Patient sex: F
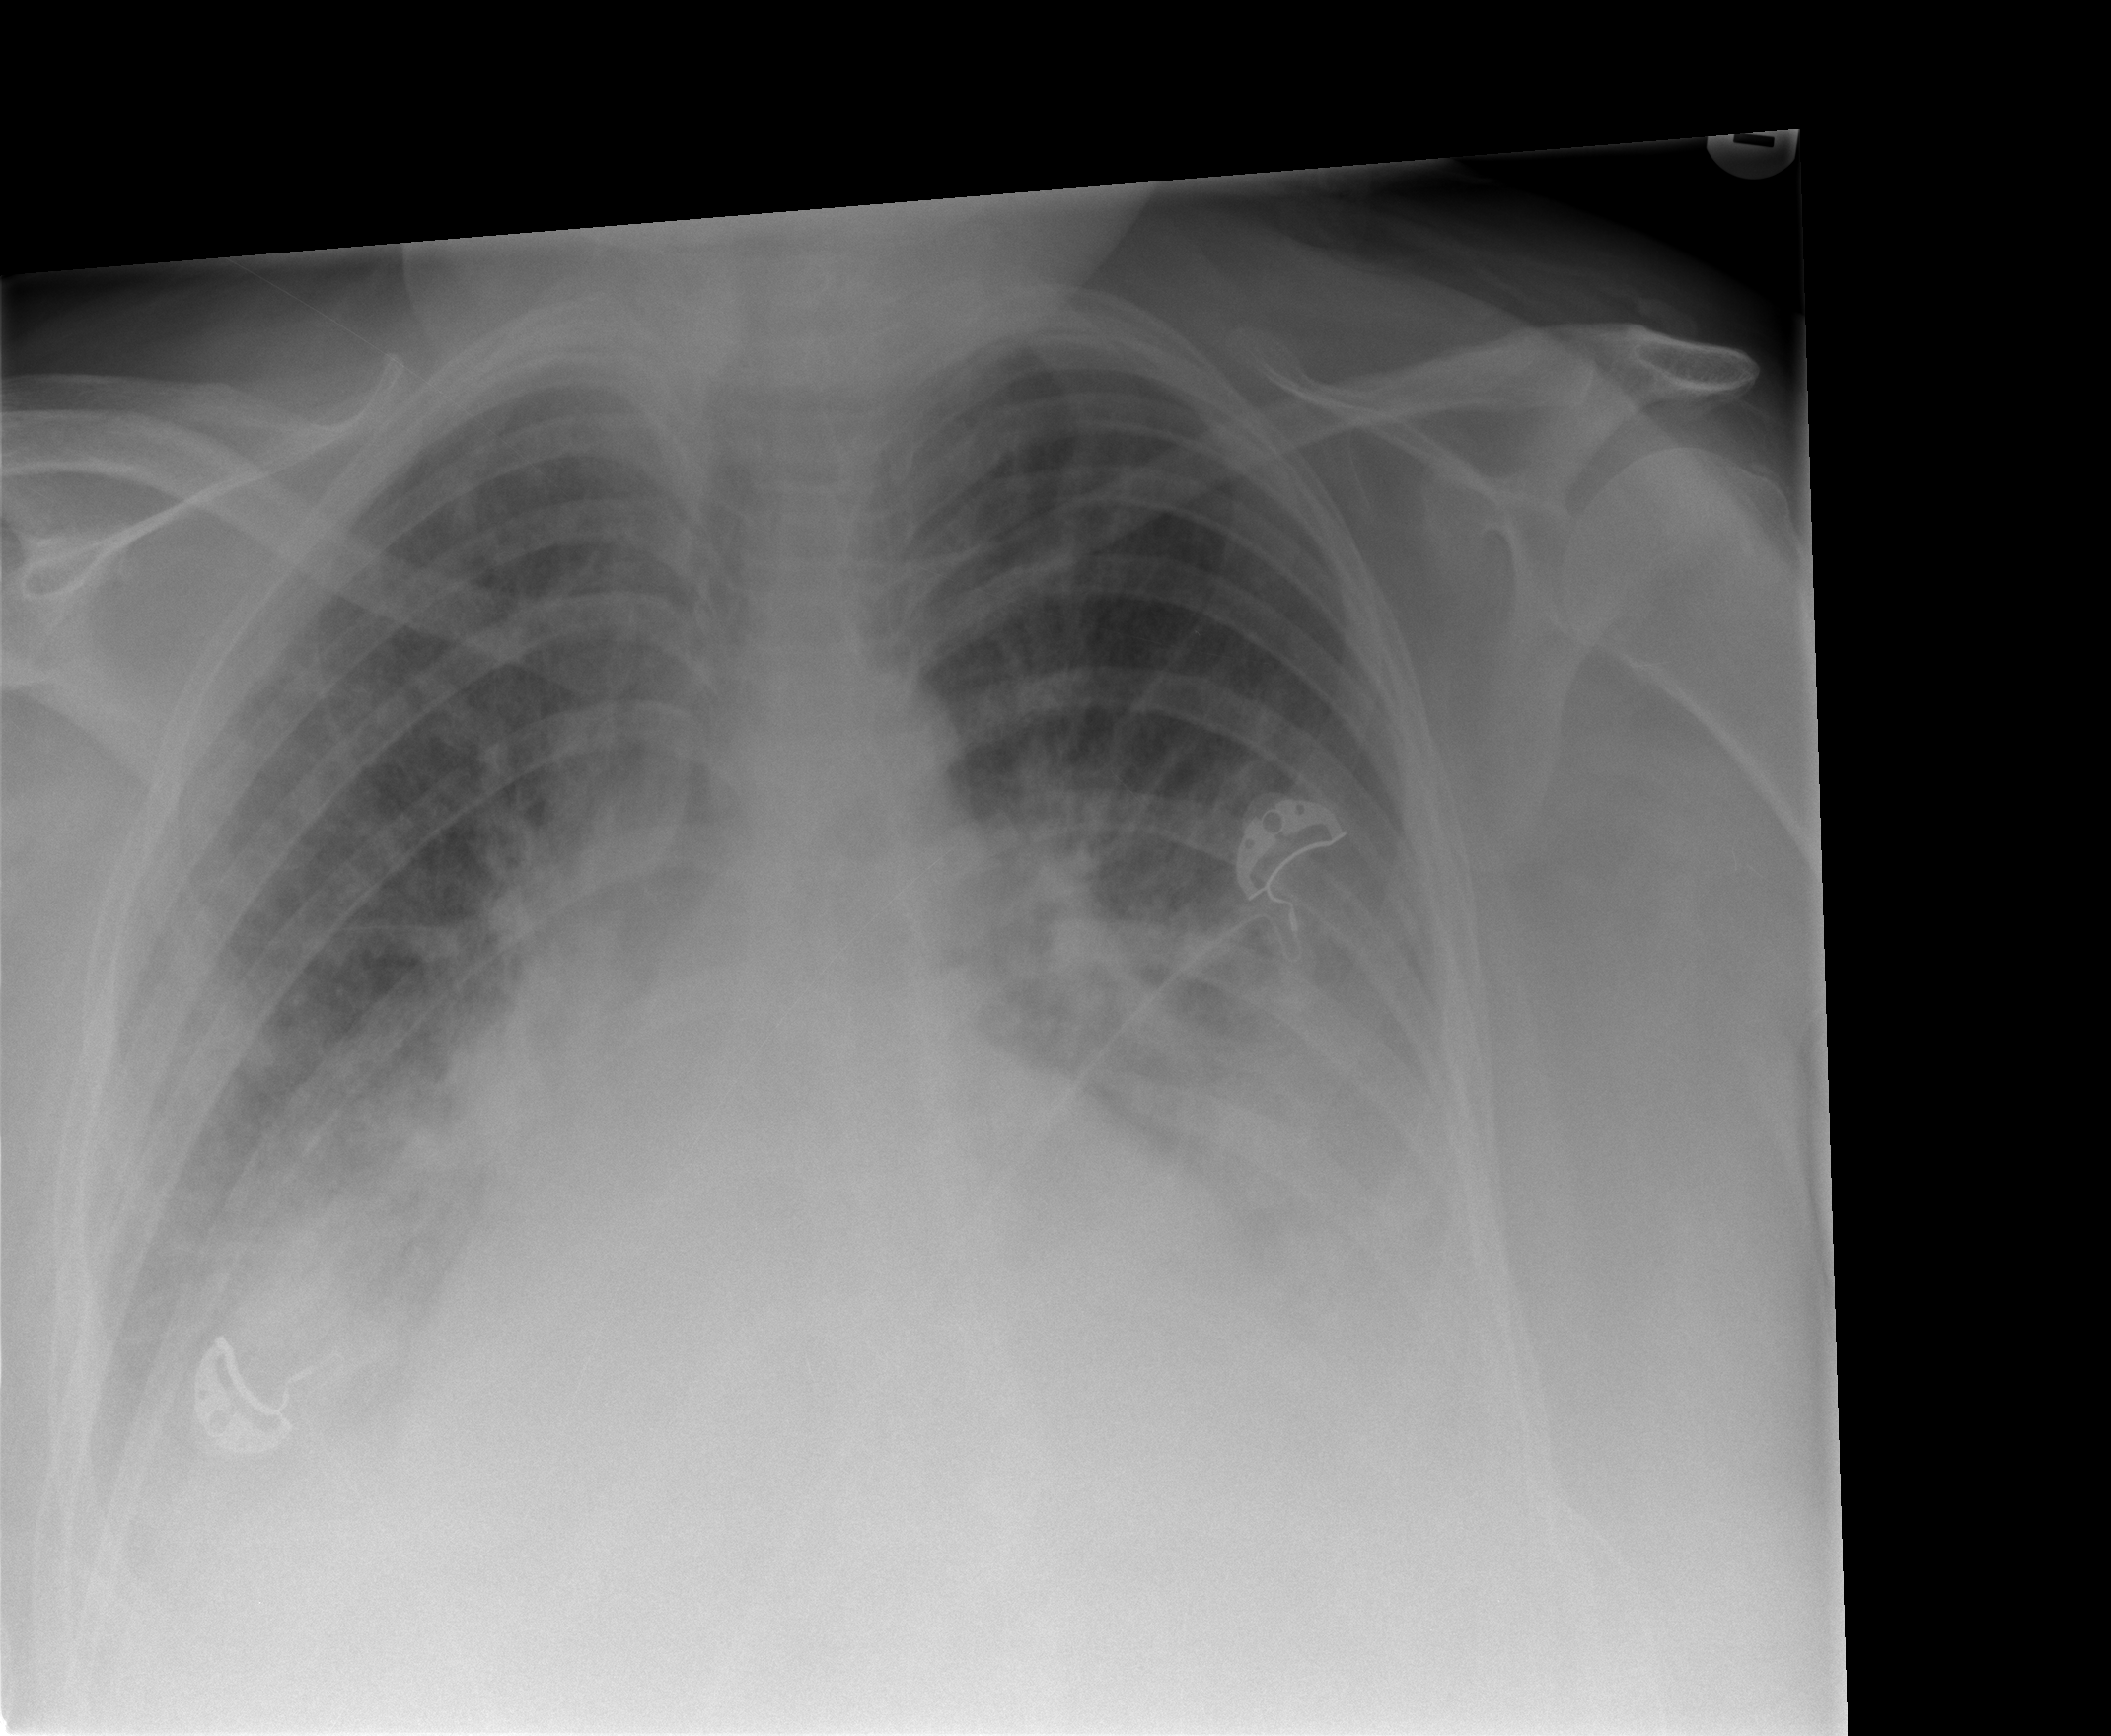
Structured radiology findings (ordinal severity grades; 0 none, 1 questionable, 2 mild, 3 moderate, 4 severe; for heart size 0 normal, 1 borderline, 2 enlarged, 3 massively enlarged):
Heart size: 2
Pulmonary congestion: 3
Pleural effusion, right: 2
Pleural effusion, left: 2
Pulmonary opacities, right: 3
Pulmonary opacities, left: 3
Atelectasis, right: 2
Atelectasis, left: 2